Question: ## Background
- - -
## Problem / Question
Now. The EDMX (TT transform, custom tool, whatever, etc.) is generating BOTH DbContext classes (under the Model.tt/Model.Context.tt files) ObjectContext classes (via the Model.designer.cs file). See image below:

Everything builds fine and works with the DbContext (but obviously only if I delete the Designer.cs file just before building) but the Designer.cs - and its ObjectContext-based code - keeps reappearing. How do I stop this behavior?!
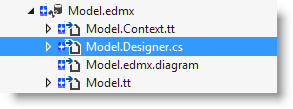
Answer: I didn't find out how to stop the Designer.cs file from generating the ObjectContext, but I did figure out how to make it so that it doesn't matter. Just set the Build Action to "None" instead of "Compile".